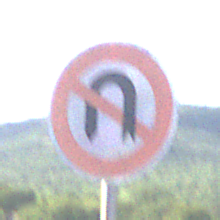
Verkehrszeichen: VerbotWenden
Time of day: MorningAfternoon
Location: Outdoor (RoadRail)
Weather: PartlyCloudy
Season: NotSpecified
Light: Natural